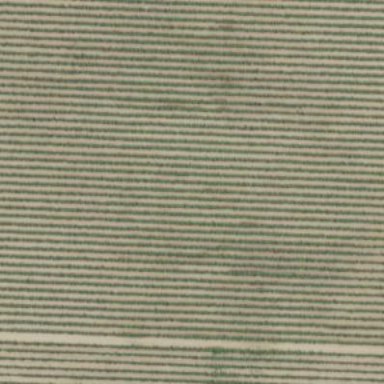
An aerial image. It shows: Vineyard.